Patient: sex F, age 58
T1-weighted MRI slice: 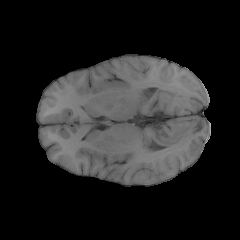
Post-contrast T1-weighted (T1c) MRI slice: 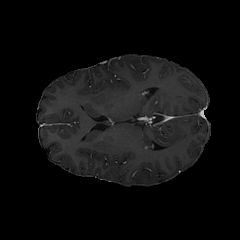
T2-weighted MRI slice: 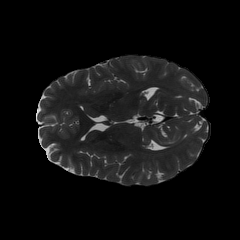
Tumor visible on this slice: no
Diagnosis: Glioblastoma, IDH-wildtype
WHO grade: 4